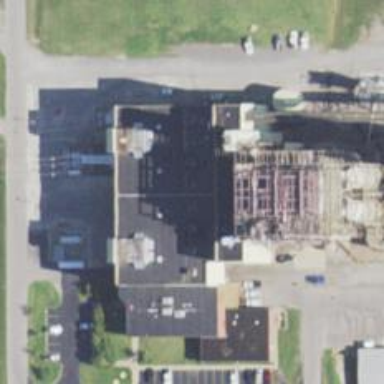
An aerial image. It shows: Generator with steam turbine as its type.